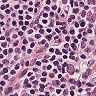
Metastatic tissue present: no